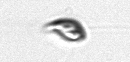
Label: Cryptophyta